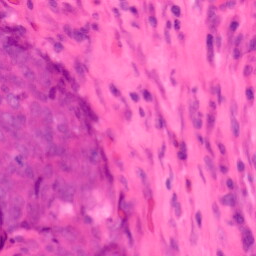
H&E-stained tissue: Colon